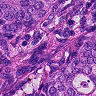
Metastatic tissue present: yes